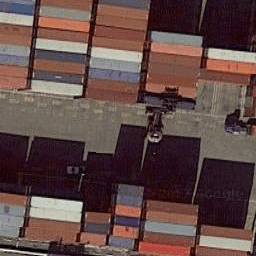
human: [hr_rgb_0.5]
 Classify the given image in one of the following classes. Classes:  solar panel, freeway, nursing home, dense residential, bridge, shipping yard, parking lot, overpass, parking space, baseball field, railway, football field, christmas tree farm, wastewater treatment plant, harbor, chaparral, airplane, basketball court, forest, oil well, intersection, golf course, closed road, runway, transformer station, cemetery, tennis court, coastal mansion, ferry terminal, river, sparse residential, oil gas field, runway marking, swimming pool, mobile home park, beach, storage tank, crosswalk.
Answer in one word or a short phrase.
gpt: shipping yard